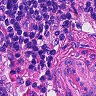
Metastatic tissue present: no